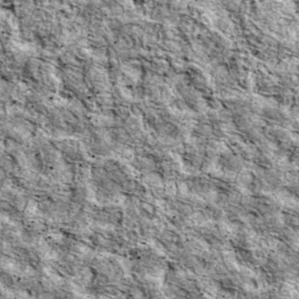
Label: non_frost